Brain MRI, t1w sequence, axial 2D slice.
Patient: age 35, sex F, weight 95 kg, height 1.95 m
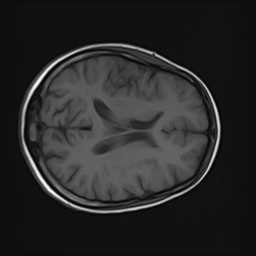